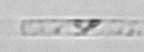
Label: Leptocylindrus